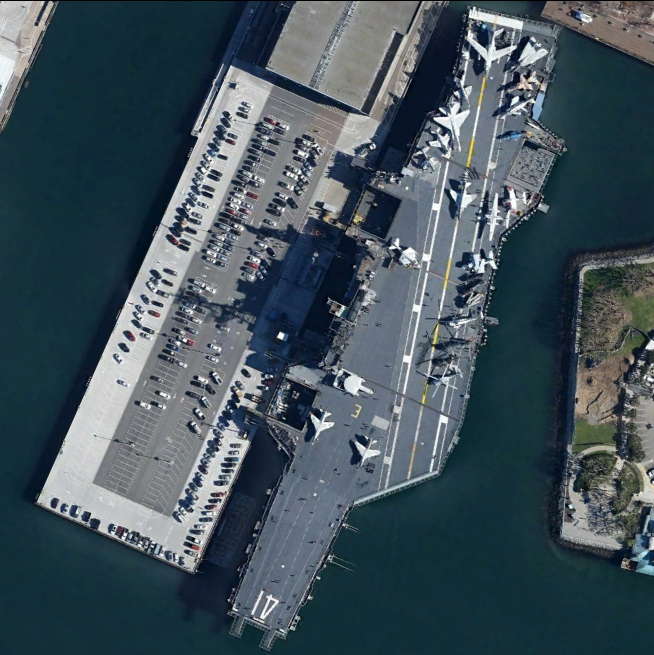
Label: Midway-class_aircraft_carrier